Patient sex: M
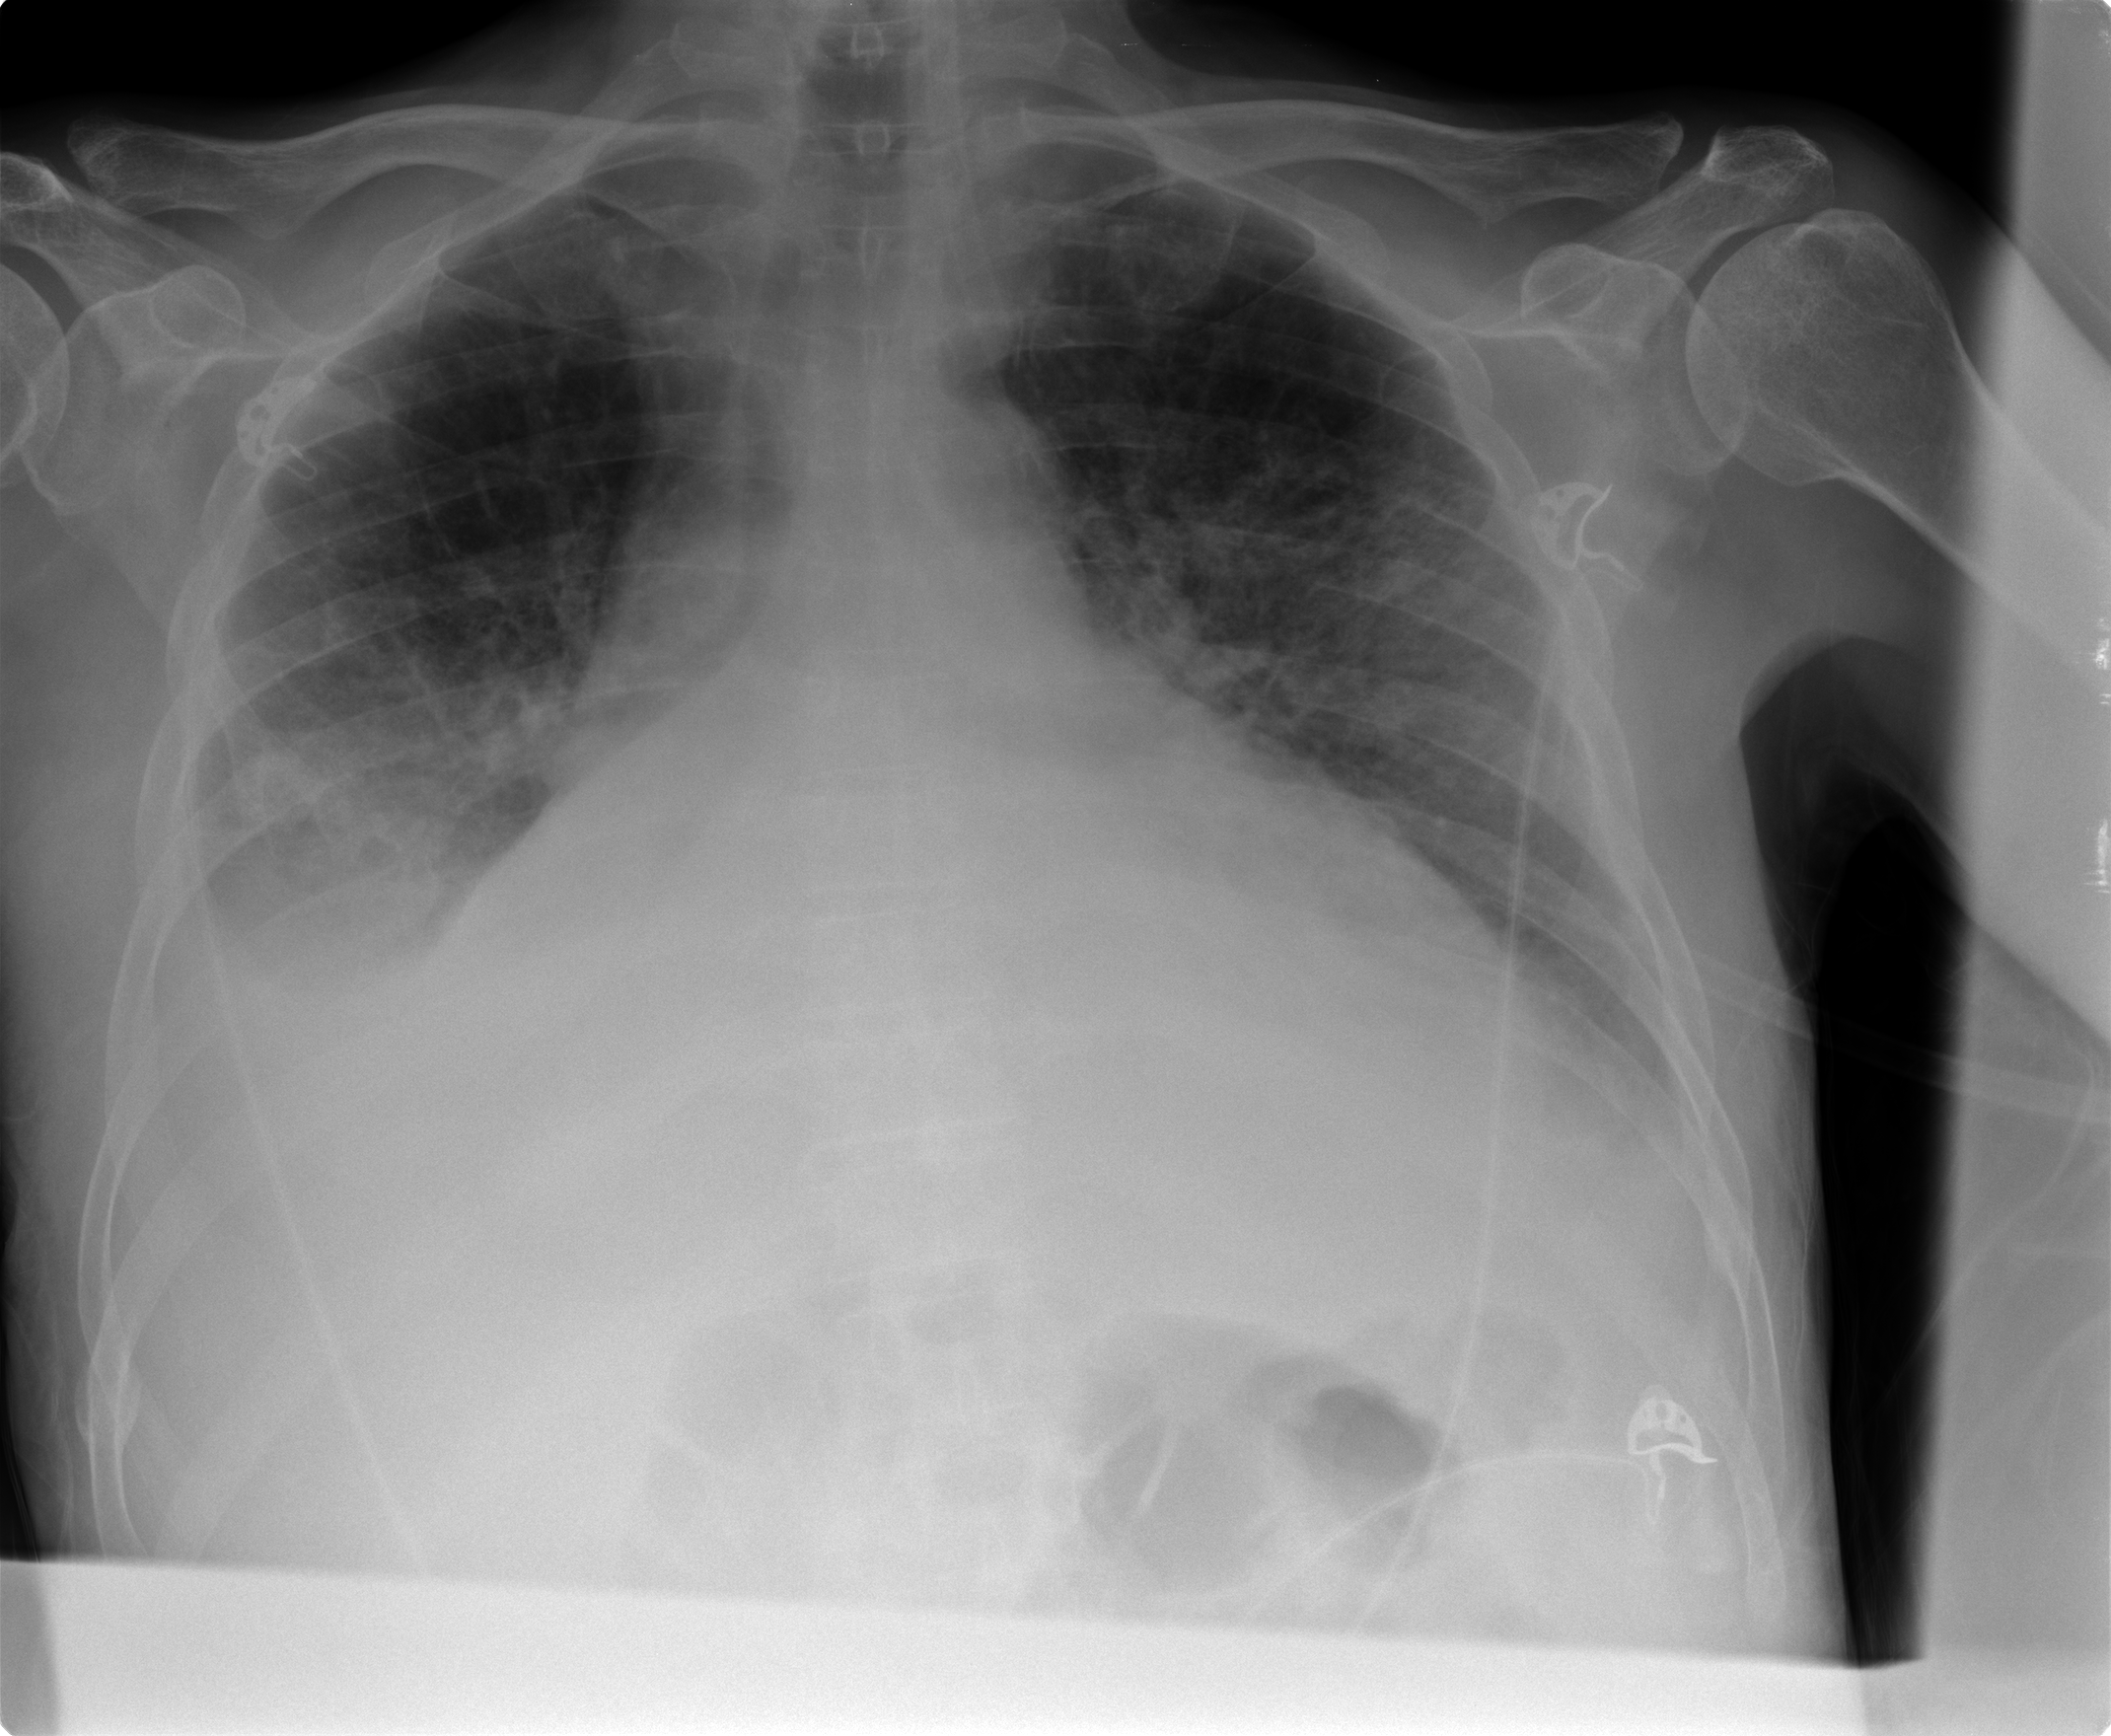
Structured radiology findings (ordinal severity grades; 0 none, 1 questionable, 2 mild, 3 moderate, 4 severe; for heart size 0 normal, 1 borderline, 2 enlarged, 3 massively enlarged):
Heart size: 3
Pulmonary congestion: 1
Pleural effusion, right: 3
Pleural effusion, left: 2
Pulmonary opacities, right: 2
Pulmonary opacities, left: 1
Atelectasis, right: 2
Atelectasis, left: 1